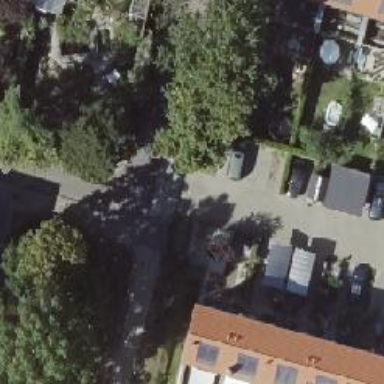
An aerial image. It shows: Residential road with asphalt surface. Sidewalk is present on the left side.